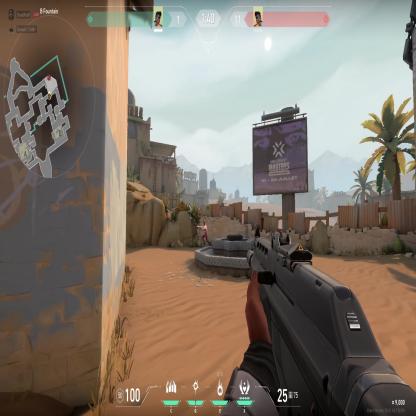
Label: enemy